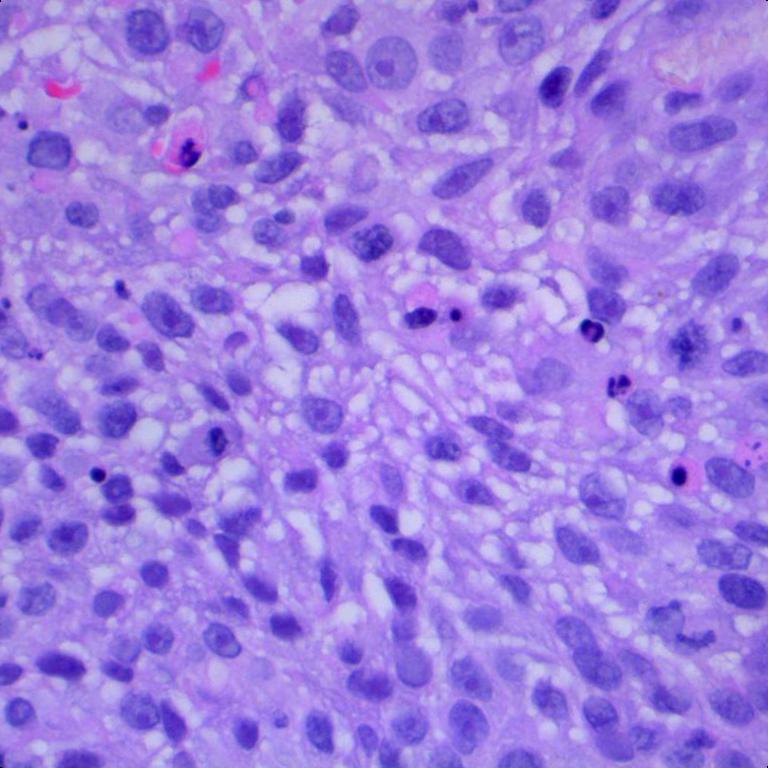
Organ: lung
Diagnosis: squamous carcinomas